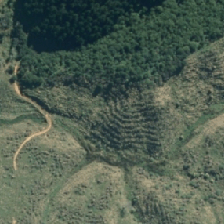
Land cover: low_producing_grassland